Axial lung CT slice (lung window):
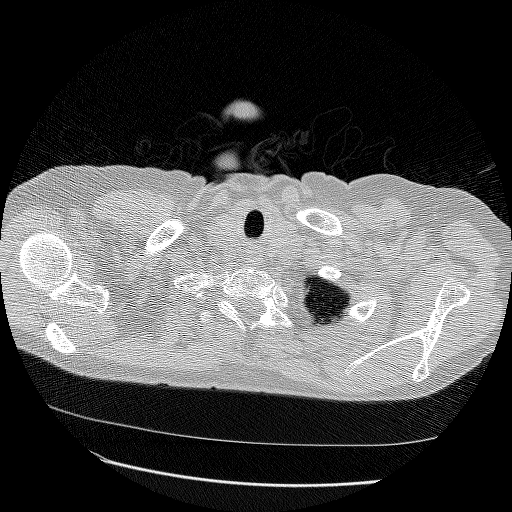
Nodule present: no